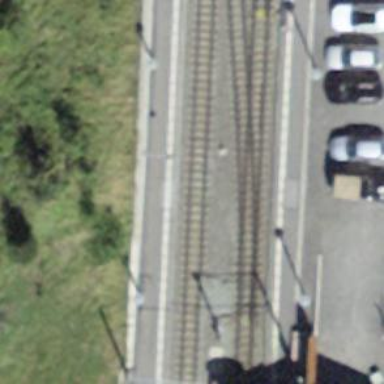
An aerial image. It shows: Narrow-gauge railway in service yard. The railway is electrified with contact line.